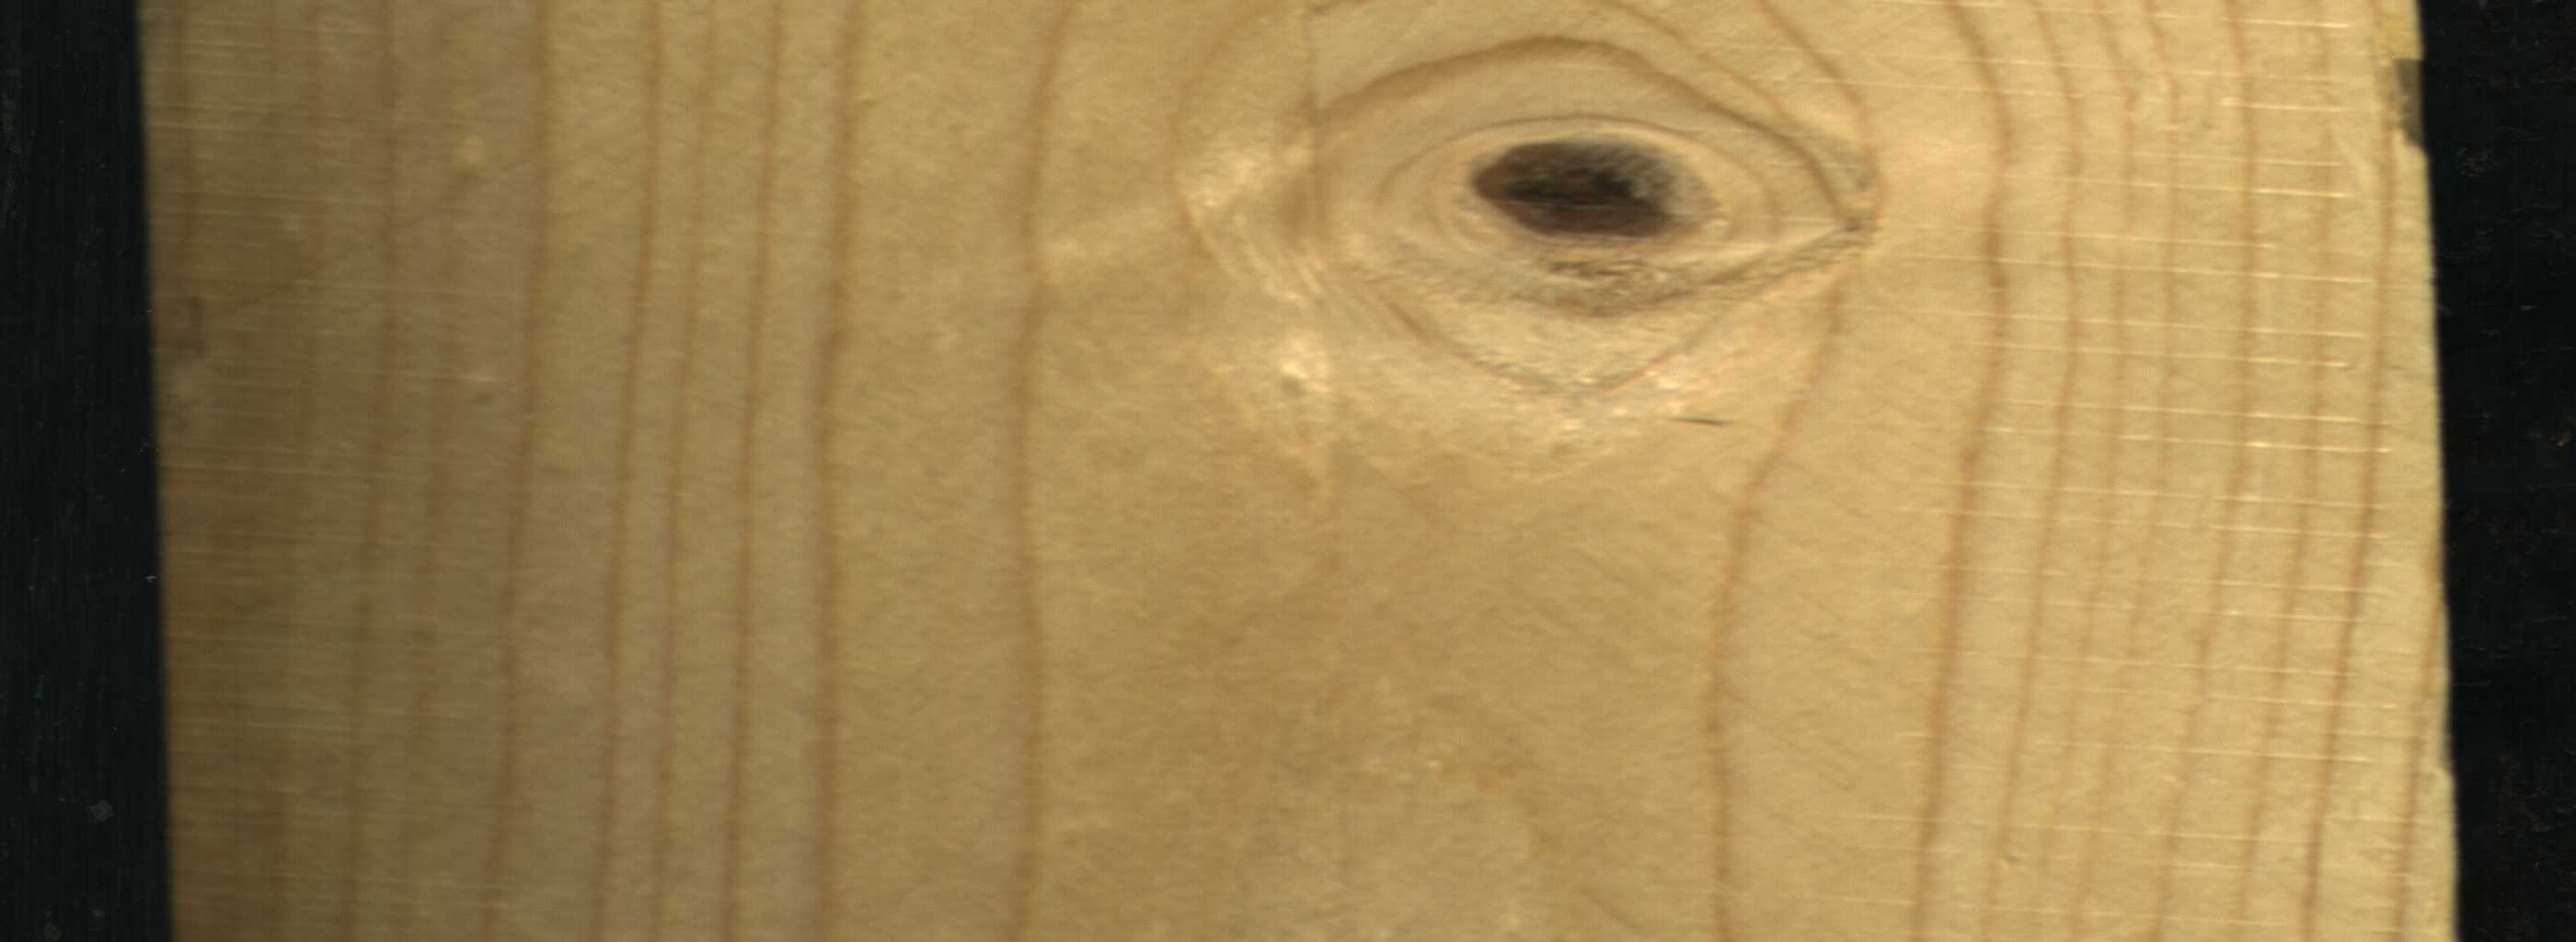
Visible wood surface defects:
Dead_Knot